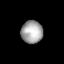
Tissue: lung
Cell type: Endothelial cells
Senescence score: 0.5618
Nuclear area (px): 482
Mean DAPI intensity: 163.324